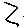
Label: zigzag